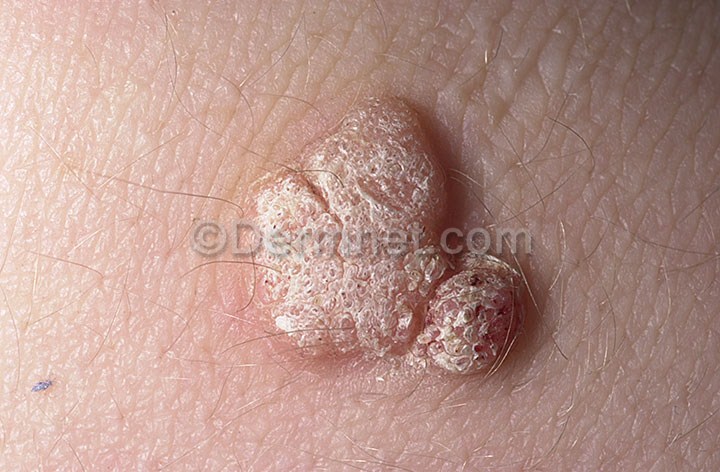
Disease: Warts Molluscum and other Viral Infections